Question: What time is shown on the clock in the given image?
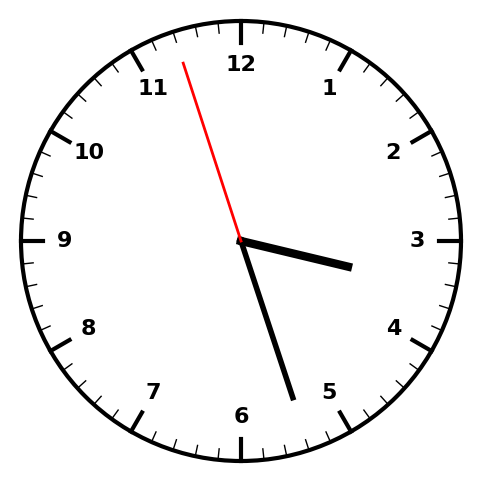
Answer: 03:26:57